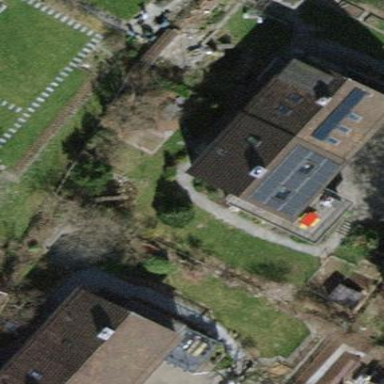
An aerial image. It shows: Building with tiled roof.